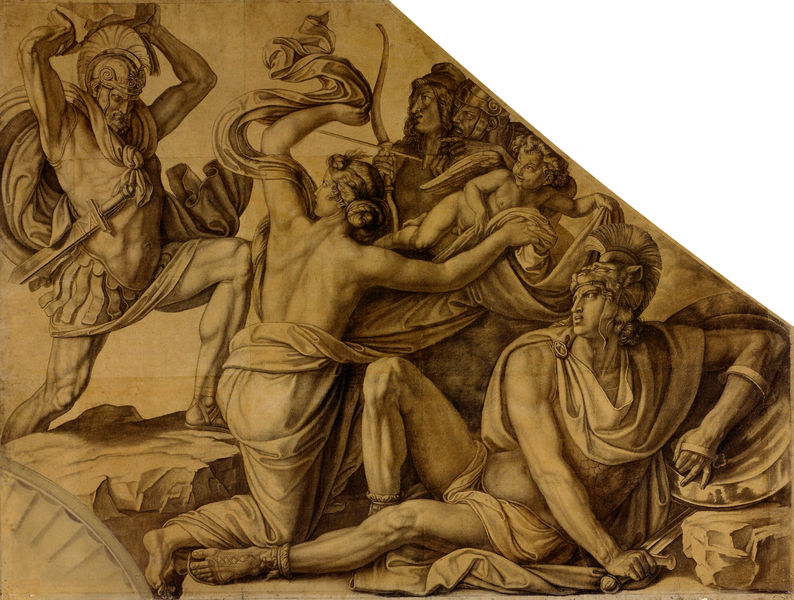
Titel: Aphrodite schützt Paris gegen Menelaos
Künstler: Peter Cornelius
Standort: Berlin
Institution: Alte Nationalgalerie
Schlagwörter: angriff, flügel, gemälde, kampf, kämpfer, körper, mann, nackt, umhang, weiß, frauen, menschen, sitzen, braun, frau, männer, rücken, zeichnung, schleier, tuch, bart, wand, falten, gesicht, stein, steine, gewand, haare, tücher, gewänder, kind, klassizismus, brosche, engel, putte, putto, skulptur, federbusch, relief, bein, ecke, liegen, bogen, els, fels, sepia, gewalt, krieg, schlacht, detail, muskeln, wandgemälde, sandalen, faltenwurf, knie, oberkörper, schild, tusche, antike, schweben, druck, schwert, schlag, soldat, helm, entwurf, zwickel, rom, römer, helme, sandale, griechen, götter, muskel, dramatisch, griechisch, dolch, dramatik, krieger, eros, knieen, griechenland, fresko, amor, putten, wandbild, wurf, klassik, kräftig, schlagen, putti, drama, pfeil, schutz, römisch, abwehr, troja, verteidigung, cherubin, kinderraub